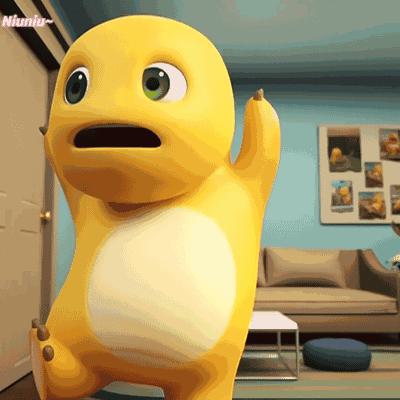
Label: nailong